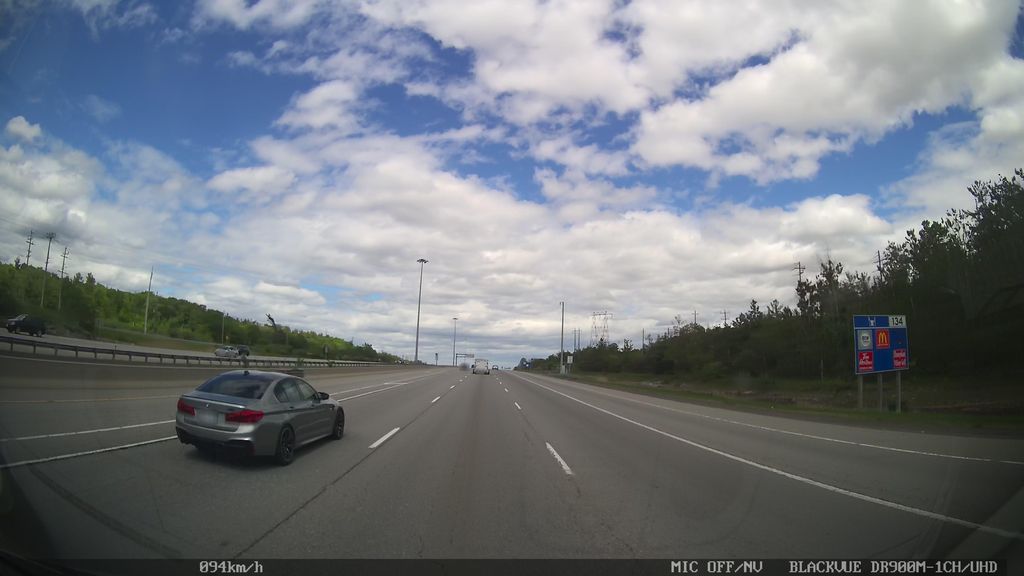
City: ottawa-gatineau